Question: I am attempting to edit the boundaries of a map using the 'EuroPP()' projection in cartopy. I have written the following code, but hope to zoom in on the Scandinavia region. Any suggestions? Thanks!
'''
import matplotlib.pyplot as plt
%matplotlib inline
import cartopy
import cartopy.crs as ccrs
import cartopy.io.img_tiles as cimgt
plt.figure(figsize=(5, 6))
ax = plt.axes(projection=ccrs.EuroPP())
ax.coastlines(resolution='50m', linewidth = 0.5)
ax.gridlines()
ax.add_feature(cartopy.feature.BORDERS, linestyle='-', alpha=.5)
ax.add_feature(cartopy.feature.OCEAN)
tile = cimgt.StamenTerrain()
ax.add_image(tile,5)
plt.show()
'''
The code produces the following image:

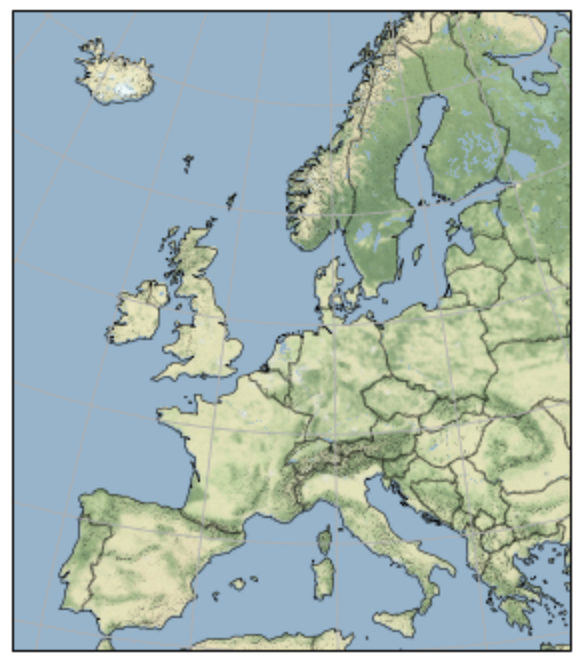
Answer: You can use <URL>':
'''
ax.set_extent([0, 43, 54, 75])
'''
Output:
<URL>